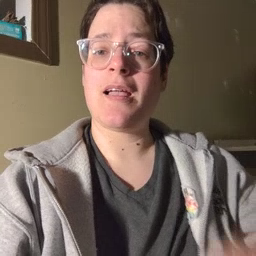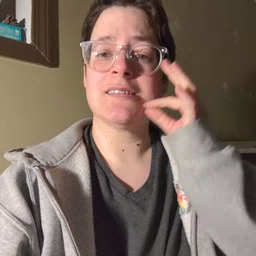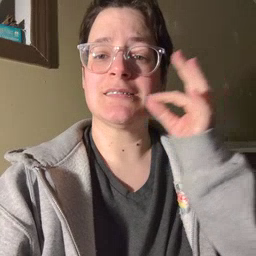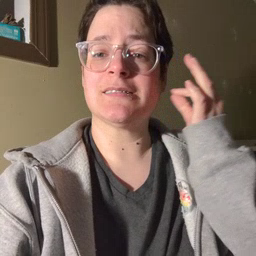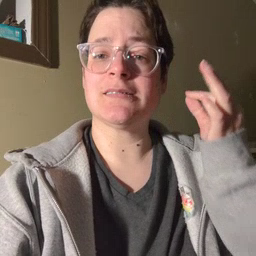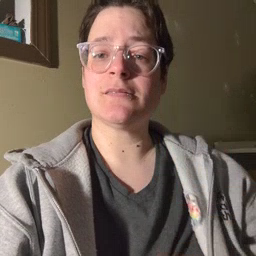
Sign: cat